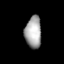
Tissue: lung
Cell type: Myeloid cells
Senescence score: 0.591
Nuclear area (px): 512
Mean DAPI intensity: 166.227